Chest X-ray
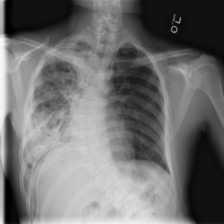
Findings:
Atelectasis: negative
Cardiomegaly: negative
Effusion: negative
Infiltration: negative
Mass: positive
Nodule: negative
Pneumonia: negative
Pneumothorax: negative
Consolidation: negative
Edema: negative
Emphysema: negative
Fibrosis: negative
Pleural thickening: negative
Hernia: negative